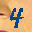
Label: 4